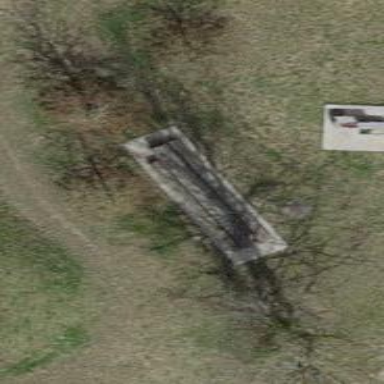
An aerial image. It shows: Picnic table located in leisure land area.